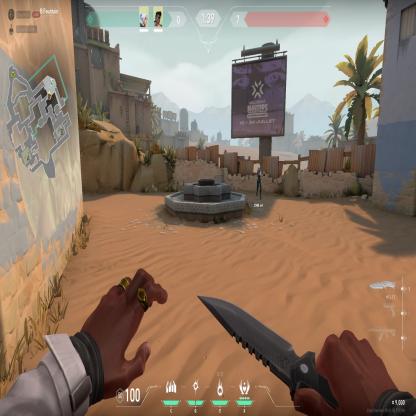
Label: teammate